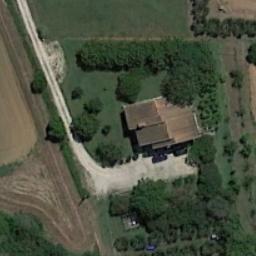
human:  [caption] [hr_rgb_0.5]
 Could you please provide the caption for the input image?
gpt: There are several houses on one side of the highway .

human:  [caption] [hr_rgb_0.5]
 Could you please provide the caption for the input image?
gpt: The sparse residential is on the grass next to some trees and bare land .

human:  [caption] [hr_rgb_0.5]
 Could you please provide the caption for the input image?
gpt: In sparse residential areas there are several houses of various sizes and many green trees surrounded by farmland .

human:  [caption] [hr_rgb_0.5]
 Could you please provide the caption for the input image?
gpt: Many trees are around the sparse residential .

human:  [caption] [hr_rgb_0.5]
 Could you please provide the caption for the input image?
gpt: A sparse residential area with a brown building on the green meadow .